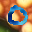
Label: 0